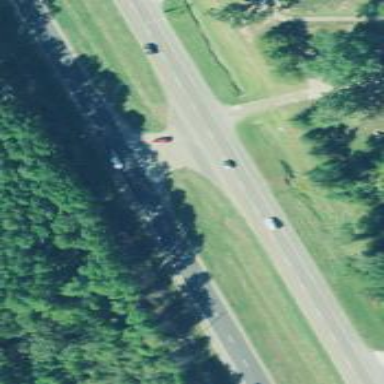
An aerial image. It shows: Trunk highway with expressway features.